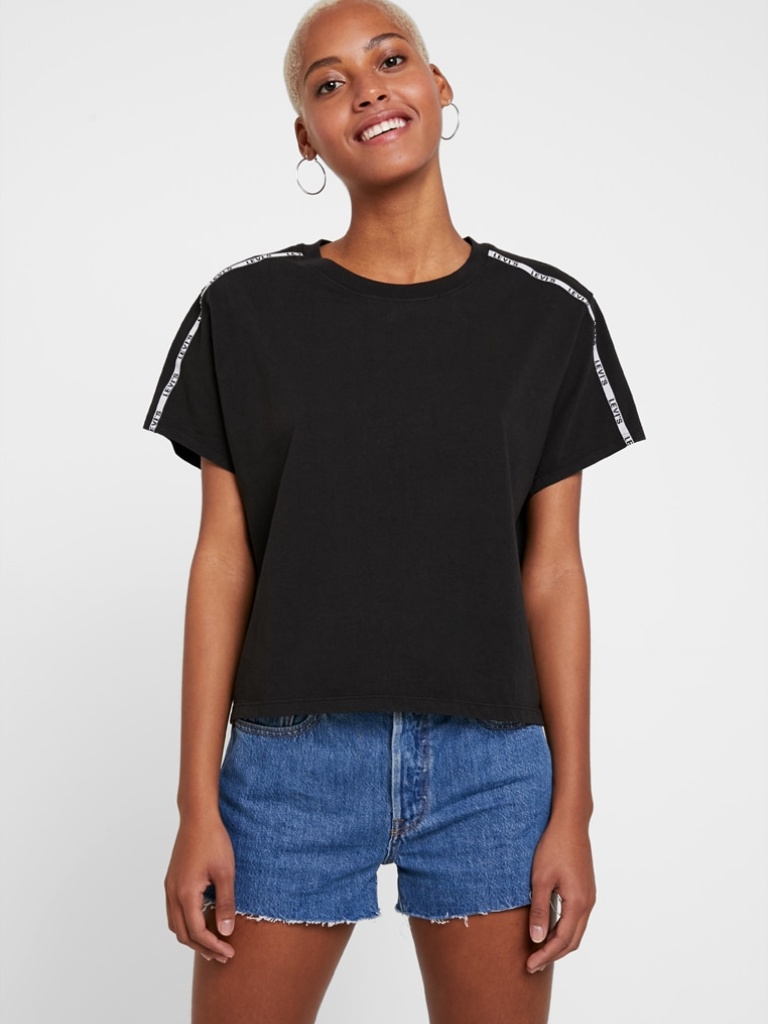
cotton relaxed short sleeve hip length Untucked crew t-shirt